Interaction volume radius: 10 \u00c5
Interaction volume height: 20 \u00c5
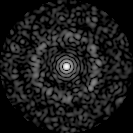
Disorder parameter: 0.825